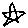
Label: star